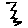
Label: zigzag